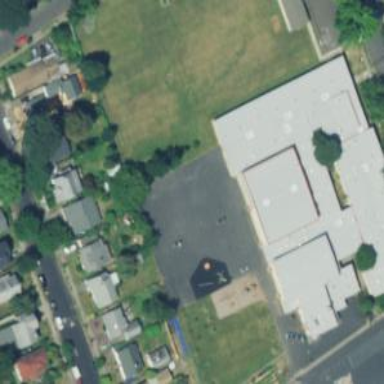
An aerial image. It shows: Schoolyard designated as leisure land.